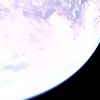
Label: sunburn